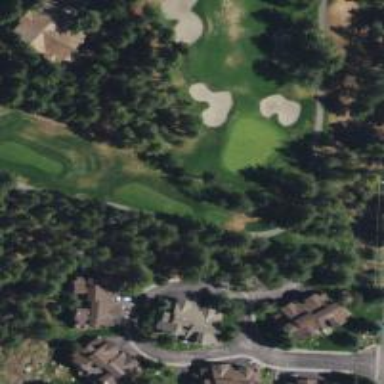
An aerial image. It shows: Golf tee.